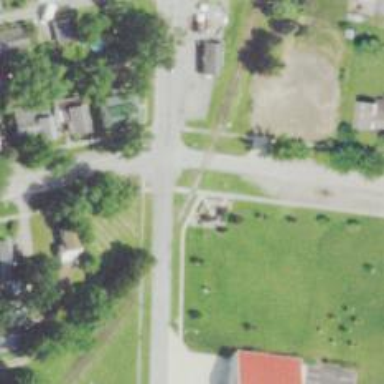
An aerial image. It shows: Railway crossing.